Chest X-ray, PA view. Patient: 59 years old, sex M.
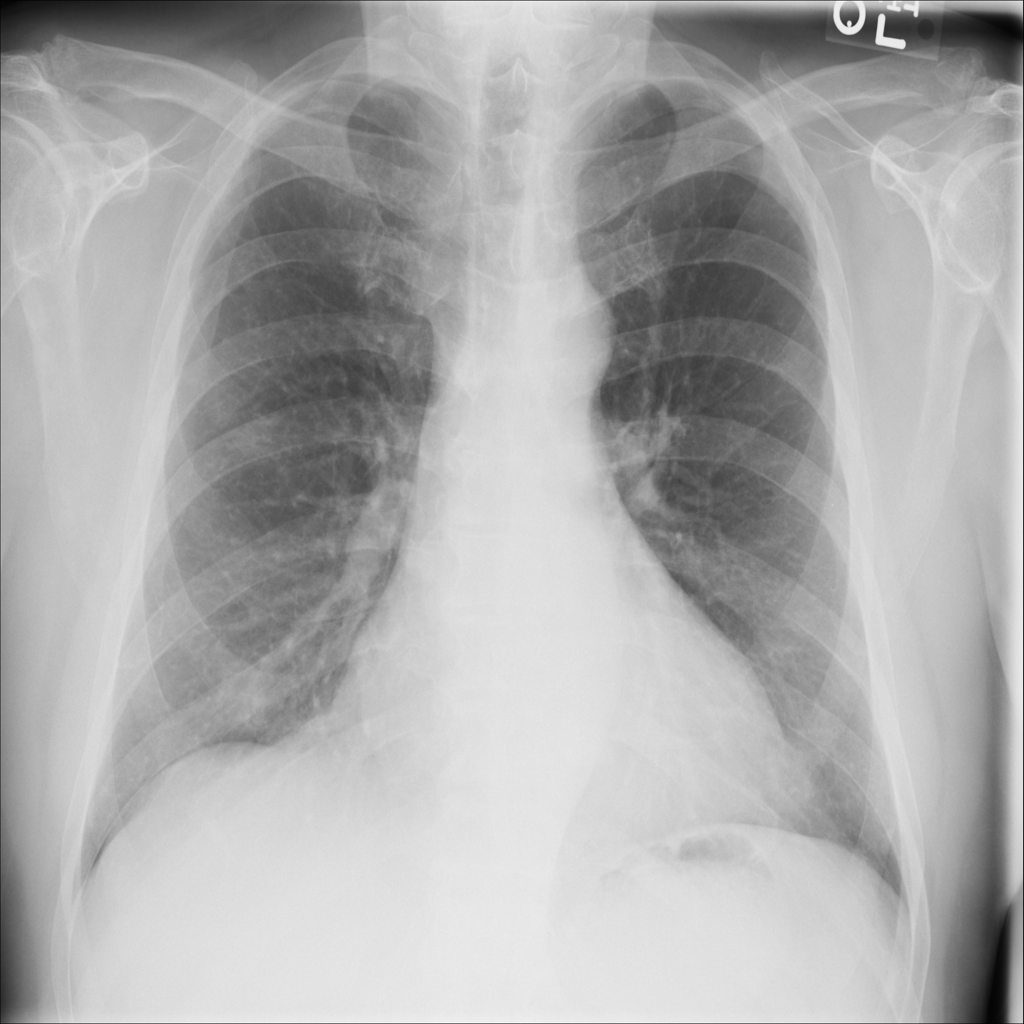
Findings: No Finding